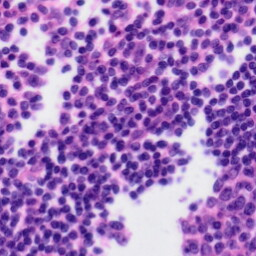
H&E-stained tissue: Tonsil